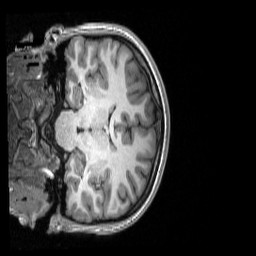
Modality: T1w
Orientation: coronal
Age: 16
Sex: female
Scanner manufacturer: siemens
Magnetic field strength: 3 T
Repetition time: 2.53 s
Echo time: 0.00174 s